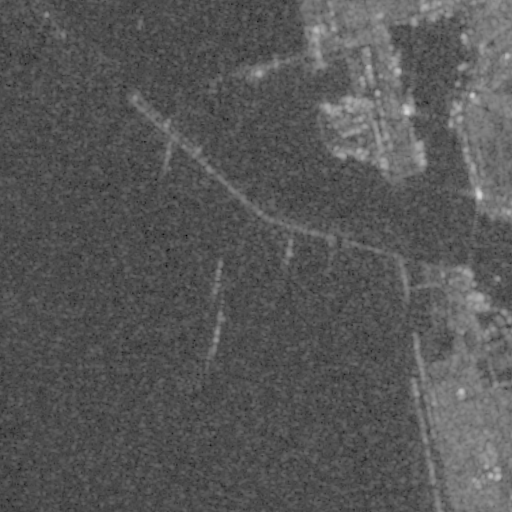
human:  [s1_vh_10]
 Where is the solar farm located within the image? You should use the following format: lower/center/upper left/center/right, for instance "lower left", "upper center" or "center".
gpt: The solar farm is located in the upper right of the image.
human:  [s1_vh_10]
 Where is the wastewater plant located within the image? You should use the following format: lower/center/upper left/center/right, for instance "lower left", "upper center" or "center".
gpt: The wastewater plant is located in the lower right of the image.
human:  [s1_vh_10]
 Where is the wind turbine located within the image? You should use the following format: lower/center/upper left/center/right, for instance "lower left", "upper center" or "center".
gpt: The wind turbine is located in the lower right of the image.
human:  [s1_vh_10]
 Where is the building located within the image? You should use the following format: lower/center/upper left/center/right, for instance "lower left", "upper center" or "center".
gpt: There is no building in the image.

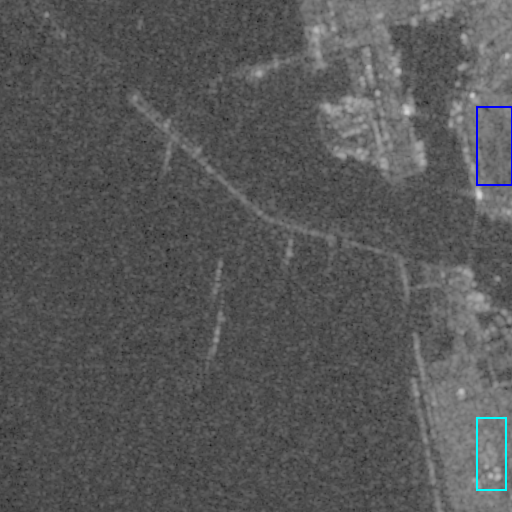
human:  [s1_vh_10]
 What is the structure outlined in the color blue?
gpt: The structure outlined in blue is a solar farm.
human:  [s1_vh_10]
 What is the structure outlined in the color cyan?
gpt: The structure outlined in cyan is a wastewater plant.
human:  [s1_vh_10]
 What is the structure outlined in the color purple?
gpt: There is no purple outline.